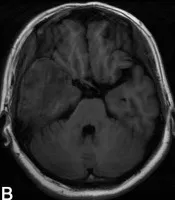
(B) Axial T1-weighted imaging revealed the heterogeneous hyposignal nodules.
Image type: radiology (mri)